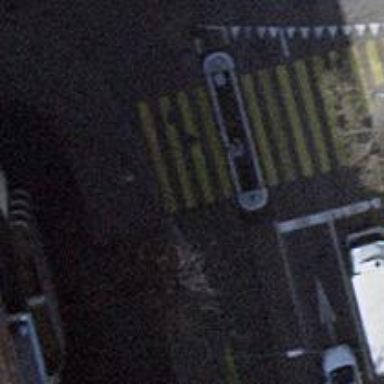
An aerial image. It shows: Crossing with zebra markings controlled by traffic signals.